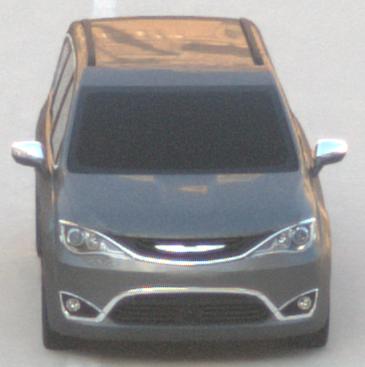
Make: Chrysler
Model: Pacifica
Detailed model: -
Model produced from: 2016
Model produced until: 2020
Doors: 5
Color: gray
Road condition: dry road
Daytime: sunrise or sunset
Contrast: low contrast